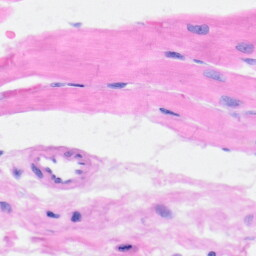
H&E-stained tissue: Heart